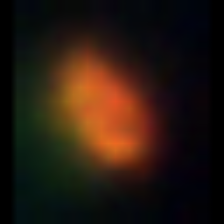
Taxon: NanoPlankton
Group: Other